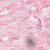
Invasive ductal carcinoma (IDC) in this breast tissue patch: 0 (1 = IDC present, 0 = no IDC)